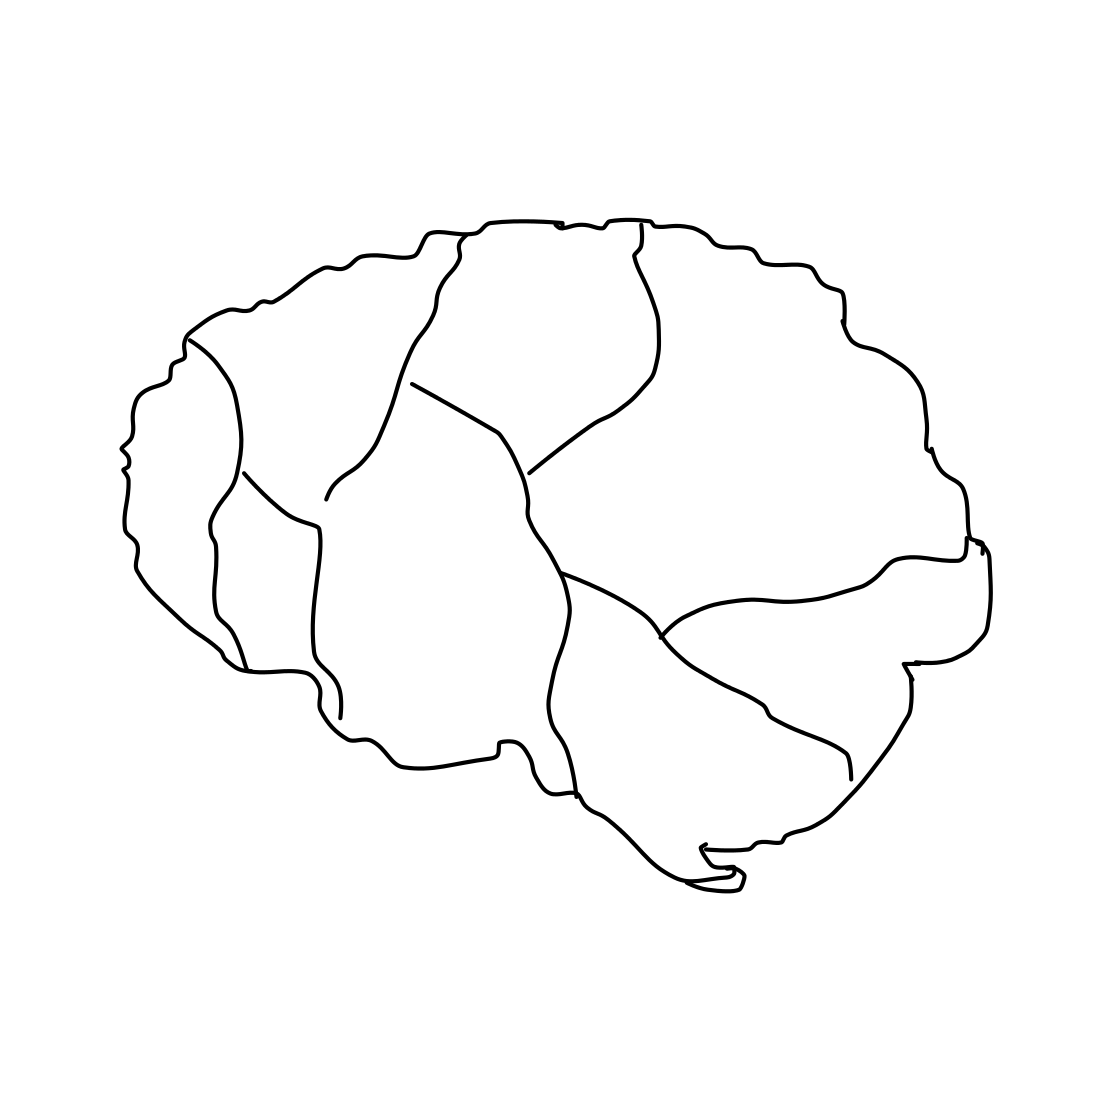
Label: brain